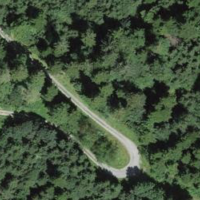
EUNIS habitat code: 43
Species observed at this site:
Tussilago farfara